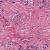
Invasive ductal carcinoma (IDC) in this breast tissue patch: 0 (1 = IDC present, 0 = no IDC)